Question: This is my first time writing Android app. When I downloaded the ADT bundle for the first time, everything went as planned according to the tutorial I followed. I was able to connect to my device and run my "hello world" app. Then, I closed Eclipse and later I came back to play around with Eclipse ide.
Now, I don't see any activity layout at all. I deleted my previous projects and created a new project hoping to see the activity layout or GUI for my device. I can't find it. I was planning on adding buttons or labels.
All I see is this message in the bottom:
So, how do you enable or bring back the Activity layout.
Here is the screenshot:

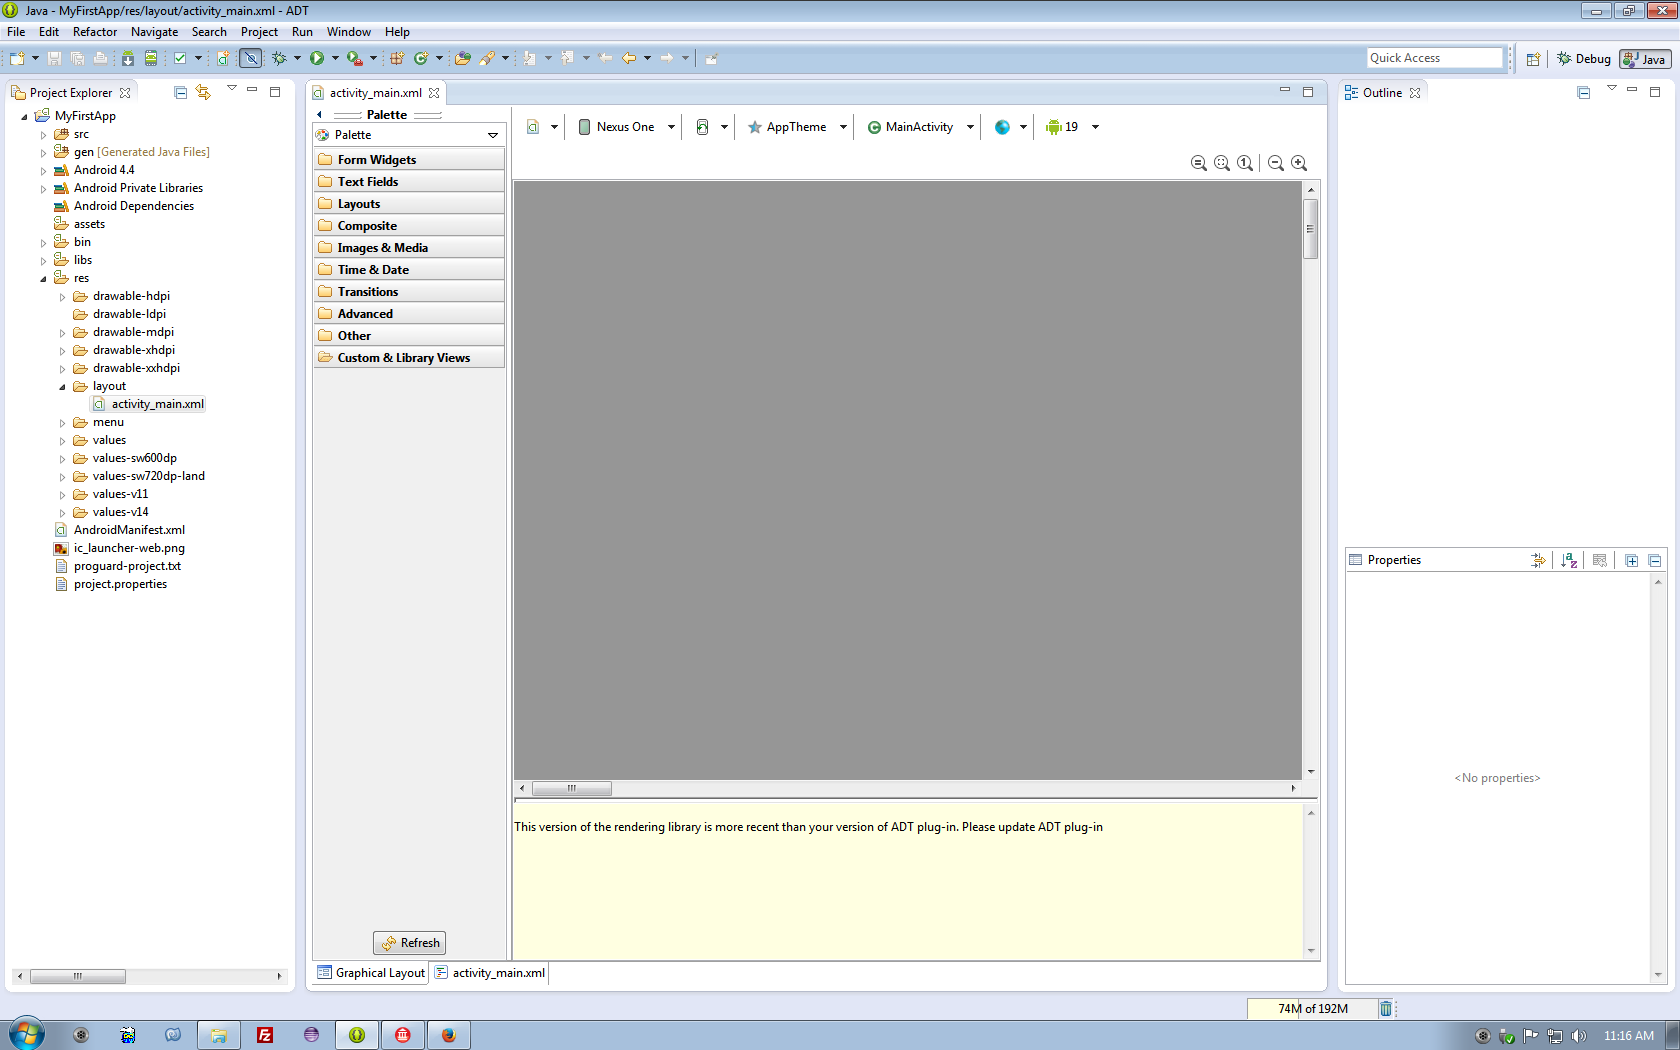
Answer: You need to update your ADT Plugin in your Android SDK Manager to solve this problem.
These tools should be up to date